Question: I have a listView, one component of the row is a TextView. By default, I wish to show only 2 rows of text in the TextView. But if the user taps on the TextView I wanted to the textView to expand in context.
I actually have this portion working, but I want to have a more content indicator :

My current implementation (Below) has it's own issues w/ not collapsing if the list view is scrolled, but I will handle that by storing the values for each cursor record in some collection..
I tried using chatBubble.getLineCount() but that returns zero initially b/c it has not gone through onLayout (from my understanding).
I only wish to show it if there is more than 2 lines of content.
I figure my solution will be creating my own implementation of TextView which can handle some of my requirements, but not sure if anyone has any examples I can look at.. (Or other suggestions).
'''
<RelativeLayout
android:id="@+id/linear_layout_row_three"
android:layout_width="fill_parent"
android:layout_height="wrap_content"
android:layout_below="@+id/linear_layout_row_two"
android:layout_toRightOf="@+id/munzeeQuickContact"
android:orientation="horizontal" >
<TextView
android:id="@+id/chat_bubble"
android:clickable="true"
android:layout_width="wrap_content"
android:layout_height="wrap_content"
android:maxLines="2"
android:background="@drawable/chat_bubble"
android:text="I went looking for this particular token on a rainy day, and I was unable to locate it due to the bad weather, next time please leave an um I went looking for this particular munzee on a rainy day, and I was unable to locate it due to the bad weather, next time please leave an um" />
<ImageView
android:id="@+id/minimize_maximize"
android:layout_width="wrap_content"
android:layout_height="wrap_content"
android:layout_alignBottom="@id/chat_bubble"
android:layout_alignRight="@id/chat_bubble"
android:visibility="gone"
android:src="@android:drawable/ic_menu_more"/>
</RelativeLayout>
'''
Here is some of the source I currently have :
'''
final TextView chatBubble = (TextView) view.getTag(R.id.chat_bubble);
final ViewGroup expandableContainer = (ViewGroup) view.getTag(R.id.linear_layout_row_three);
final ImageView minimizeMaximize = (ImageView) view.getTag(R.id.minimize_maximize);
chatBubble.setOnClickListener(
new View.OnClickListener() {
boolean isExpanded = false;
int lastHeight = 0;
// This is for the auto expanding text view
@Override
public void onClick(View v) {
if (isExpanded) {
ViewGroup.LayoutParams params = (ViewGroup.LayoutParams) expandableContainer
.getLayoutParams();
params.height = lastHeight;
chatBubble.setMaxLines(2);
expandableContainer.setLayoutParams(params);
expandableContainer.invalidate();
minimizeMaximize.setVisibility(View.VISIBLE);
} else {
lastHeight = expandableContainer.getHeight();
ViewGroup.LayoutParams params = (ViewGroup.LayoutParams) expandableContainer
.getLayoutParams();
params.height = ViewGroup.LayoutParams.WRAP_CONTENT;
chatBubble.setMaxLines(99);
expandableContainer.setLayoutParams(params);
expandableContainer.invalidate();
minimizeMaximize.setVisibility(View.VISIBLE);
}
isExpanded = !isExpanded;
}
});
'''
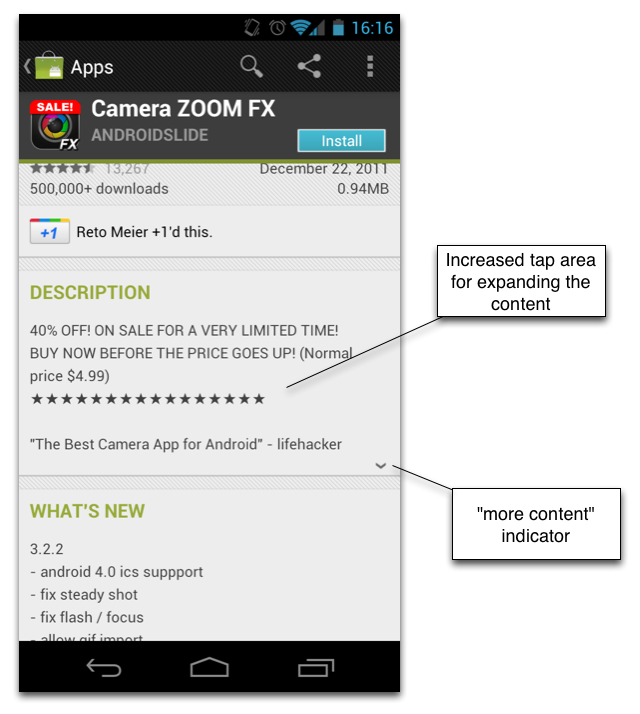
Answer: > I figure my solution will be creating my own implementation of
TextView which can handle some of my requirements, but not sure if
anyone has any examples I can look at..
Have a look at the class below:
'''
public class LimitedTextView extends TextView {
private boolean mStatus;
public LimitedTextView(Context context, AttributeSet attrs) {
super(context, attrs);
}
@Override
protected void onMeasure(int widthMeasureSpec, int heightMeasureSpec) {
super.onMeasure(widthMeasureSpec, heightMeasureSpec);
Paint p = getPaint();
String s = getText().toString();
if (s != null && !s.equals("")) {
int m = (int) p.measureText(s);
if (m < getMeasuredWidth() * 2) {
modifyParent(true);
} else {
modifyParent(false);
}
}
}
private void modifyParent(boolean how) {
RelativeLayout rl = (RelativeLayout) getParent();
rl.findViewById(R.id.minimize_maximize).setVisibility(
how ? View.GONE : View.VISIBLE);
if (mStatus) {
setMaxLines(40); // arbitrary number, set it as high as possible
} else {
setMaxLines(2);
}
}
public void storeCurrentStatus(boolean status) {
mStatus = status;
}
}
'''
The 'LimitedTextView' will measure its text using its own 'Paint' object and test it against the measured width. If it fits on the two allowed rows it will hide the 'ImageView', otherwise it will show it. It also stores the current status of row(expanded/not-expanded) and increases or decreases the maximum number of lines to obtain the proper appearance.
In the 'getView' method of the adapter you would:
- - set the status from a boolean array according to a position(this is also required to keep the rows in order as you scroll the list): 'textView.storeCurrentStatus(mStatus[position])'- set the 'OnClickListener' on the 'LimitedTextView' itself and from there update the status:'''
mStatus[(Integer) v.getTag()] = !mStatus[(Integer) v.getTag()];
notifyDataSetChanged();
'''
- 'mStatus''ImageView''TextView'
I manually wrote it, so there could be some mistakes I'm missing right now, take it as an idea. The 'LimitedTextView' could be improved as in performance, I also don't know how well it would behave if you want to animate expanding the text.